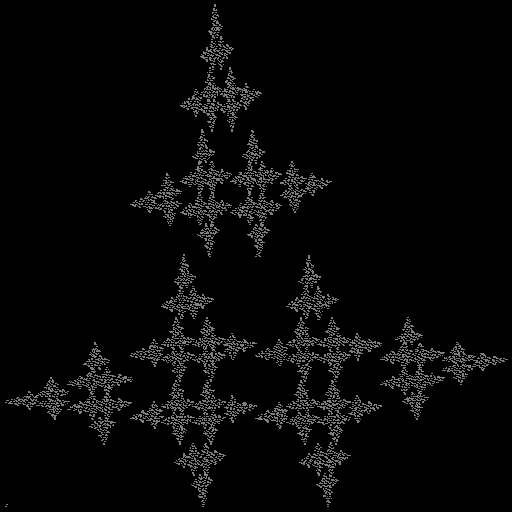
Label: crystal